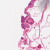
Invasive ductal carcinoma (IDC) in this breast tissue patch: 0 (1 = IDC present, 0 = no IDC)